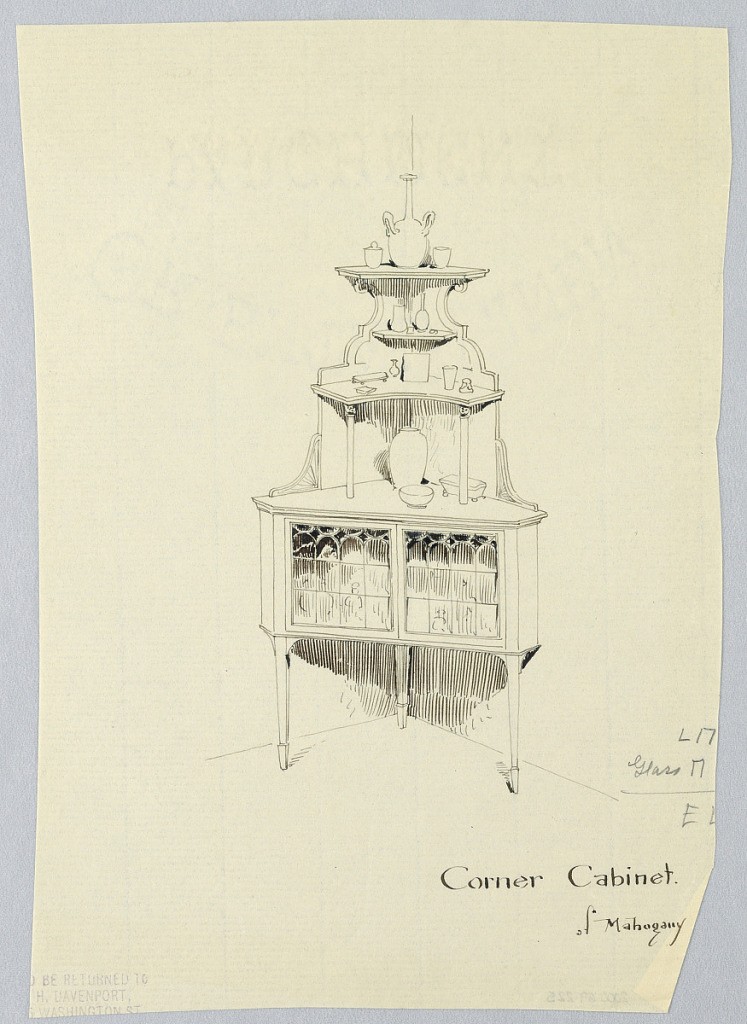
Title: Design for Corner Cabinet of Mahogany with Elaborate Backsplash
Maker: A.N. Davenport Co.
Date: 1900–05
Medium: Pen and black ink on thin cream paper
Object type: Drawing
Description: Triangular lower body with 2 glass doors front; raised on 3 tapering legs; elaborately carved backsplash with 3 attaching shelves, the lower one raised on 2 free-standing columnar supports; most shelves hold pieces of china.